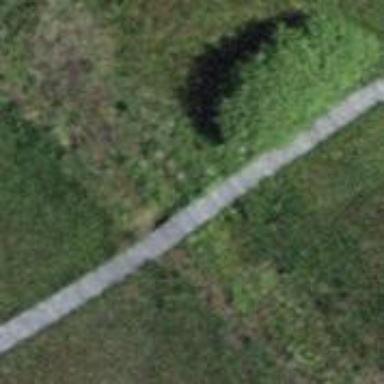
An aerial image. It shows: Path on bridge with excellent trail visibility.